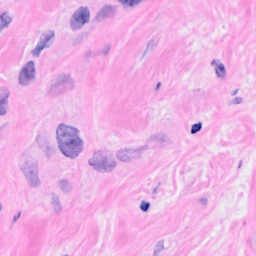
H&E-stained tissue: Breast